Question: I faced a question in an interview test but i got confused and didnt answer that.Can anyone tell me how to encode a text in C#?
The question is :
'''
How to encode a following text
a. U0VDUkVUIENPREUgSVMgTkVYR0VOIElTIFRFU1RJTkc=
'''
I tried following code on my own just for try but didnt get any good output:
'''
static void Main(string[] args)
{
string str= "U0VDUkVUIENPREUgSVMgTkVYR0VOIElTIFRFU1RJTkc=";
byte[] _telnetData;
_telnetData = new byte[1024];
_telnetData = Encoding.ASCII.GetBytes(str);
Console.WriteLine(_telnetData);
// _networkstream.Write(_telnetData, 0, _telnetData.Length);
Console.ReadLine();
}
'''
I got following output:

Any help would be highly appreciable.
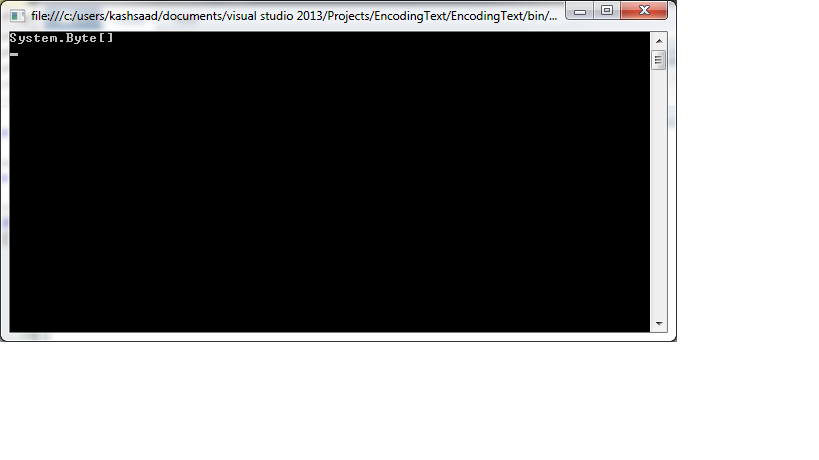
Answer: That is Base64 encoded text, so you should use 'Convert.ToBase64String(byte[])'.
'''
string text = "SECRET CODE IS NEXGEN IS TESTING";
Console.WriteLine(Convert.ToBase64String(Encoding.UTF8.GetBytes(text)));
'''
The dead giveaway is the characters not being limited to A-F and 0-9, the "=" on the end is not always present, but further suggests base64.